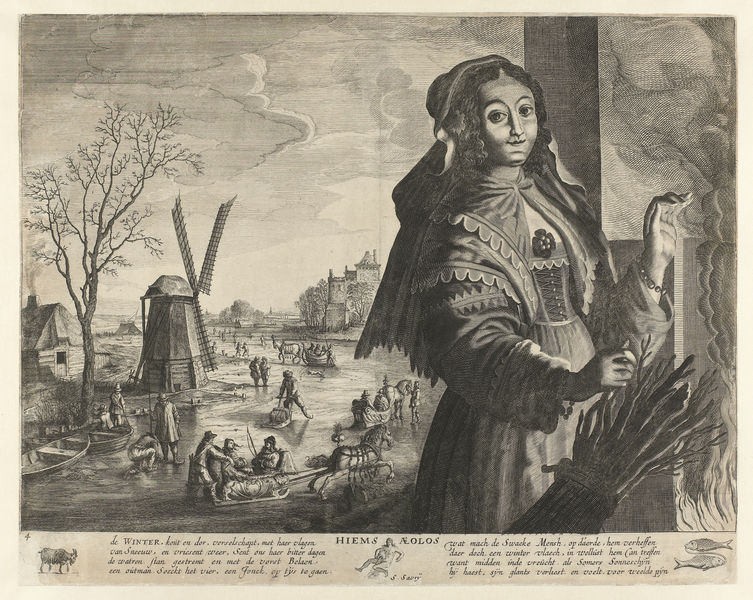
Titel: Winter
Künstler: Salomon Savery
Standort: Amsterdam
Institution: Rijksmuseum
Schlagwörter: baum, feuer, wasser, fluss, landschaft, menschen, frau, holz, schwarz, haus, tier, haube, porträt, mühle, windmühle, haare, boote, schornstein, inschrift, besen, unterschrift, burg, druck, fisch, latein